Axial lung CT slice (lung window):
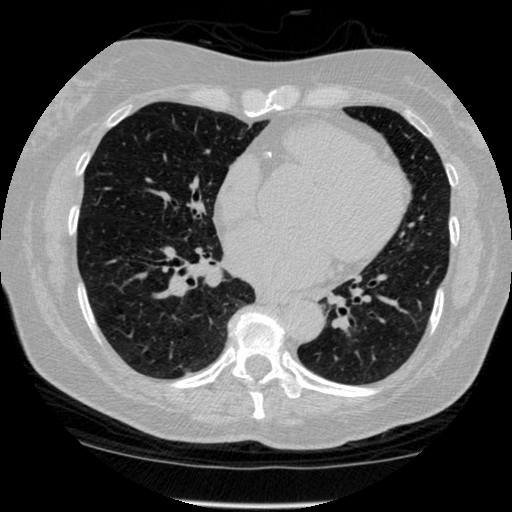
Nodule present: no